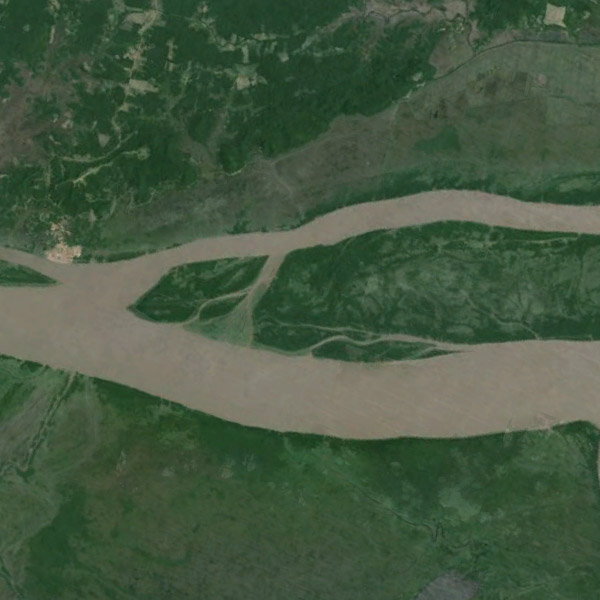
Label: River